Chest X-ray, PA view. Patient: 39 years old, sex M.
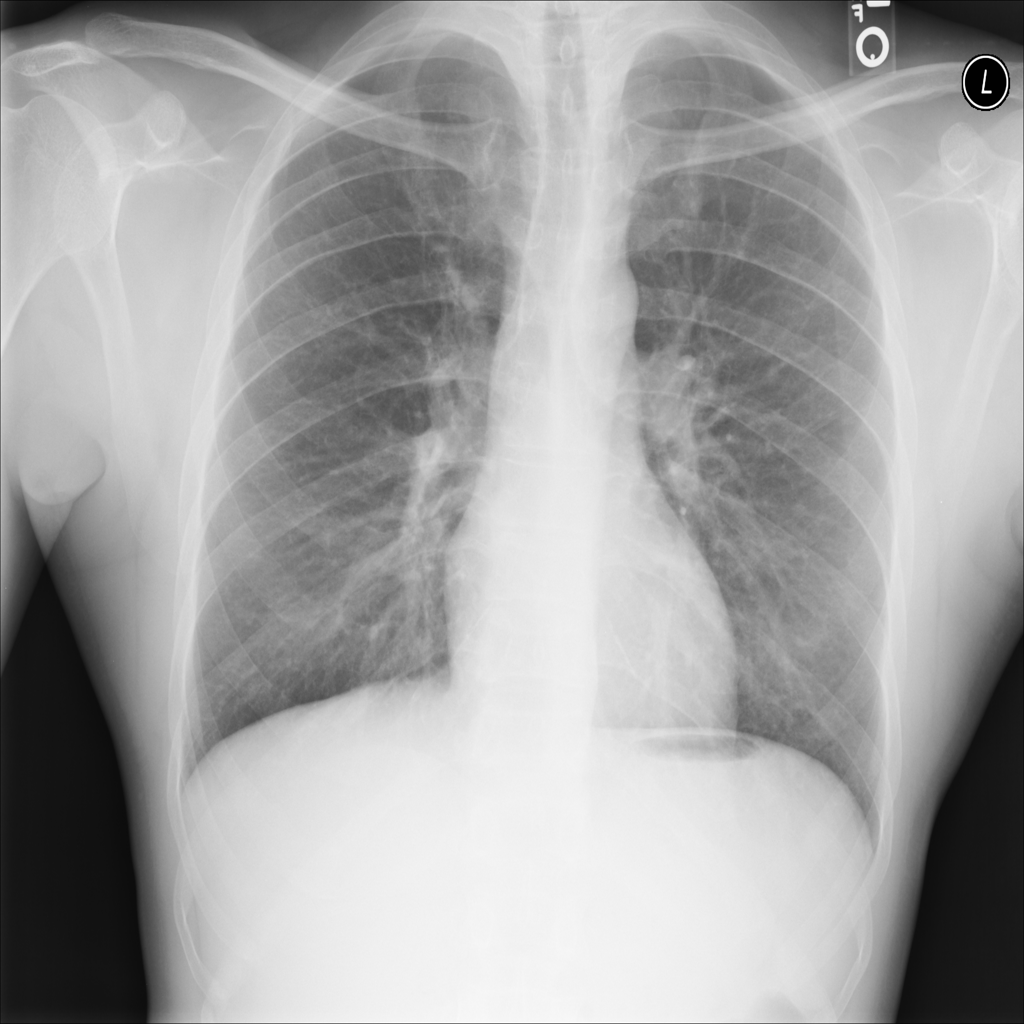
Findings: No Finding